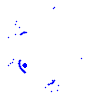
Particle: electron